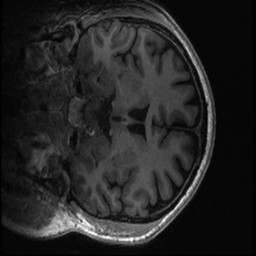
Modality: T1w
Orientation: coronal
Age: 45
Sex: male